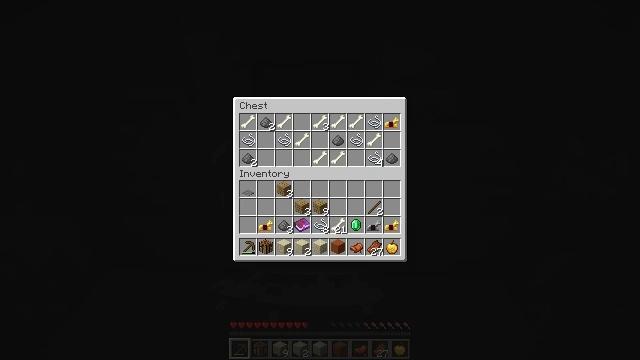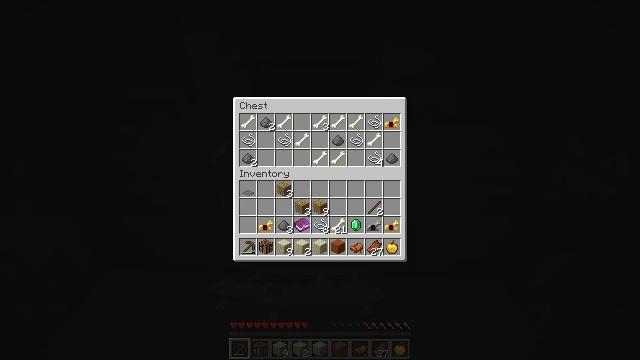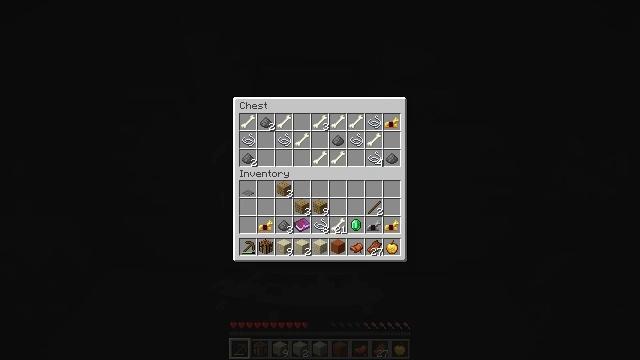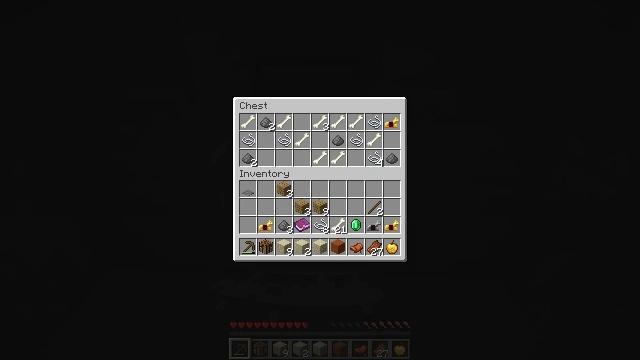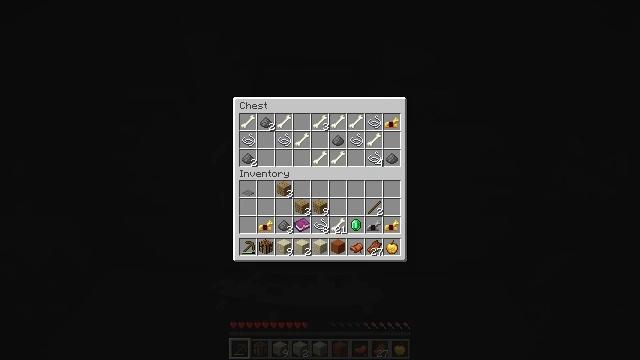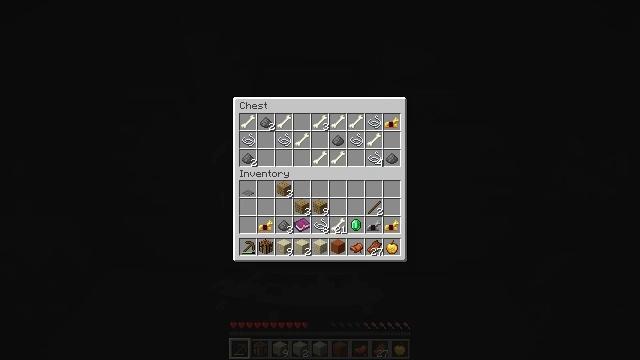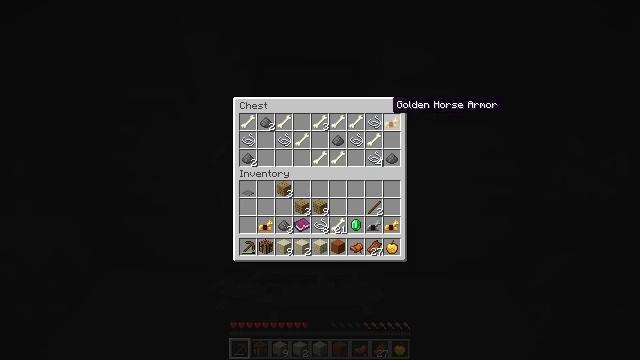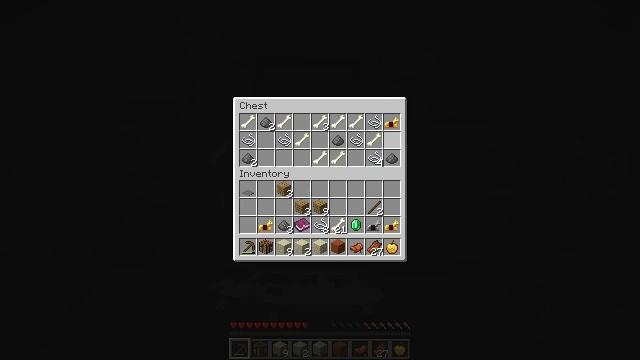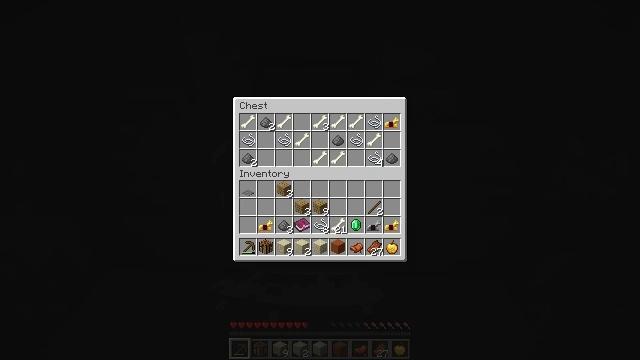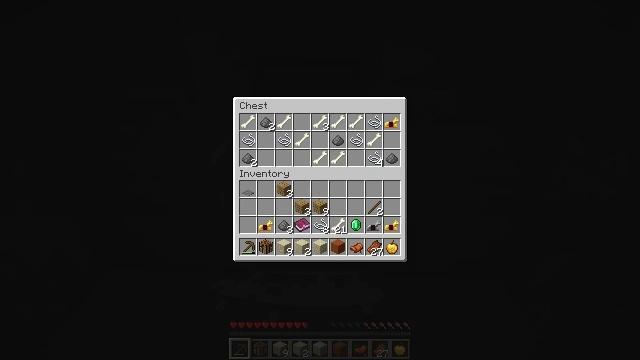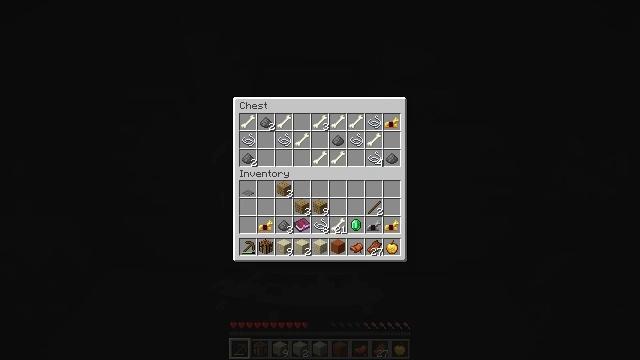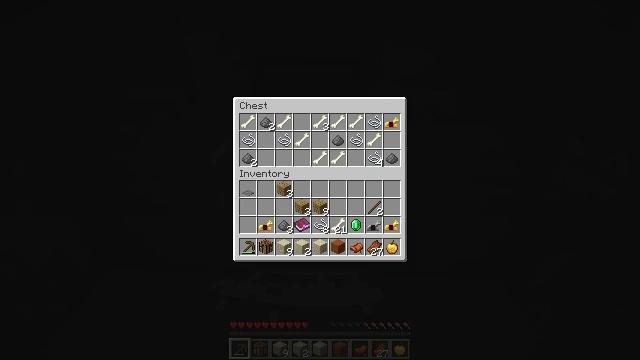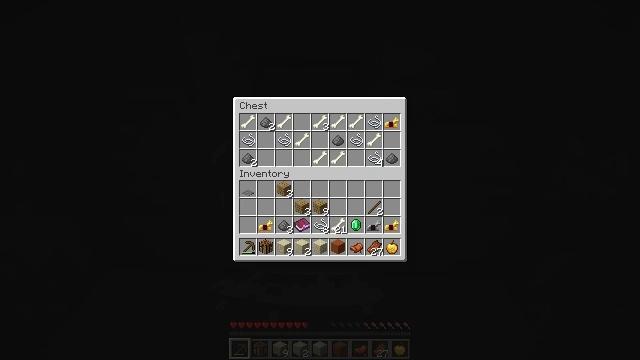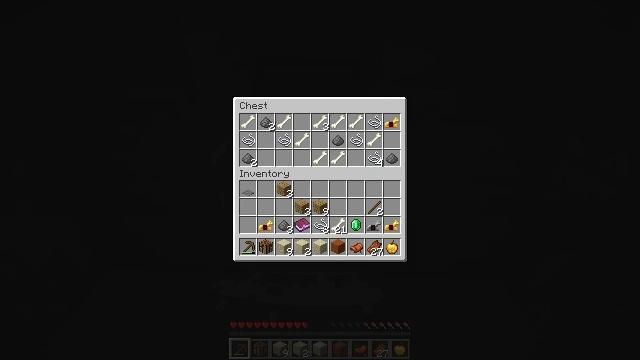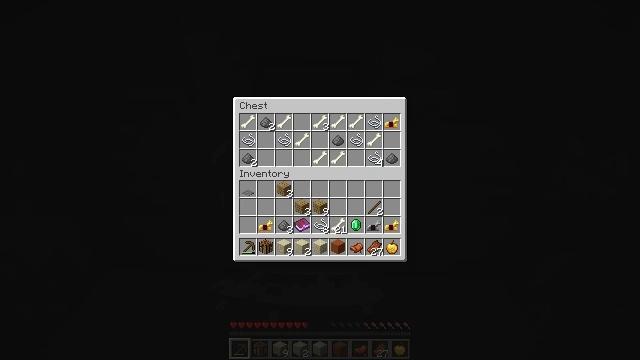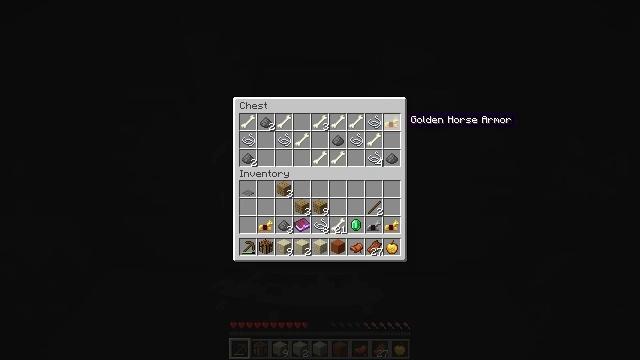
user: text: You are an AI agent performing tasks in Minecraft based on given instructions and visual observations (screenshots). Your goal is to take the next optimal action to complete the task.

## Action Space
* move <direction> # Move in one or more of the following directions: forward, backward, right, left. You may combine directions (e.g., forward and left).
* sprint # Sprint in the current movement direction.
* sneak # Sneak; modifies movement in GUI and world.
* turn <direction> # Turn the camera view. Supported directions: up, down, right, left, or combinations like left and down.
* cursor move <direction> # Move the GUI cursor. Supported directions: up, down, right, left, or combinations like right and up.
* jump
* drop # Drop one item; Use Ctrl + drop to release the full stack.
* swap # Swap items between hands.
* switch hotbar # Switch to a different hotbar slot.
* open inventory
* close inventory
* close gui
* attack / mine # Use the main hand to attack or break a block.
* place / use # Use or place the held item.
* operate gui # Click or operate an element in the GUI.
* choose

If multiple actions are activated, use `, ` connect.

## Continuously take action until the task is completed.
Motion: motion action
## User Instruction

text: Mine the chest to collect it.
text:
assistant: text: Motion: no_op
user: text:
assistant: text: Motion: no_op
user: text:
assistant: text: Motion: cursor move right
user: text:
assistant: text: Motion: no_op
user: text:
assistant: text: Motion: cursor move right
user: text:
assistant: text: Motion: cursor move right and down
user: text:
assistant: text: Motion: cursor move right and down
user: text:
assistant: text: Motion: sneak
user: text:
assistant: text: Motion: sneak
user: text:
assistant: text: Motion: sneak
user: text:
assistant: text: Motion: sneak, cursor move up
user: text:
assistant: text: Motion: sneak
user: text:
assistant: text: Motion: sneak, operate gui
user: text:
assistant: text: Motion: sneak, operate gui
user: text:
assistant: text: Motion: sneak
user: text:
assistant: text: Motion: sneak, cursor move down
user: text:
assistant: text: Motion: sneak, cursor move down, operate gui
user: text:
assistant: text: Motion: sneak, operate gui
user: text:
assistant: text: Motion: sneak, operate gui
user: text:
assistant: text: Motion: sneak
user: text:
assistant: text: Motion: sneak, operate gui
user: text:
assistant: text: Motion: sneak, operate gui
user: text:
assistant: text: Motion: sneak, operate gui
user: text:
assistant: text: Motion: sneak, cursor move left
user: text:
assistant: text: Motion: sneak, operate gui
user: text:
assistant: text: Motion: sneak, operate gui
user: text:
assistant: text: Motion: sneak, cursor move up, operate gui
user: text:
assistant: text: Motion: sneak
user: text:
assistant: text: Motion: sneak, operate gui
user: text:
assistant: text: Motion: sneak, operate gui